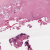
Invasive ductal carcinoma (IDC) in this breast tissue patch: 0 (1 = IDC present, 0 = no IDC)